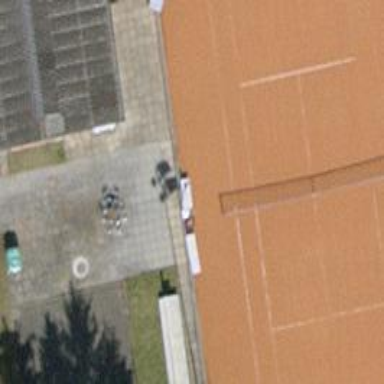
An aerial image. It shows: Tennis court on pitch.